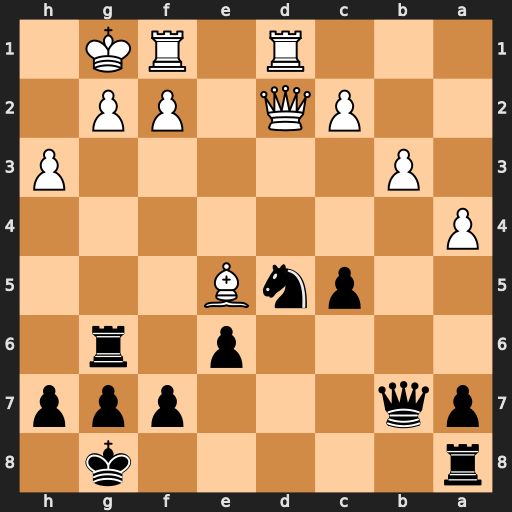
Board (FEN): r5k1/pq3ppp/4p1r1/2pnB3/P7/1P5P/2PQ1PP1/3R1RK1
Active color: b
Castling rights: -
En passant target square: -
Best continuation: Rxg2+ Kxg2 Ne3+ Kg3 Qg2+